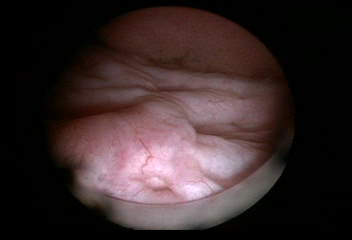
Modality: WLC
Class: Normal mucosa
Bladder cancer association: No